Question: How can I set two text blocks in the listView, of which the first is on the left, the other on the right? I am tried to create a new layout with two textViews. But I don't know how I can connect textViews with listView and how I can set texts on textViews. May anybody help me?
I would like to have a list like this

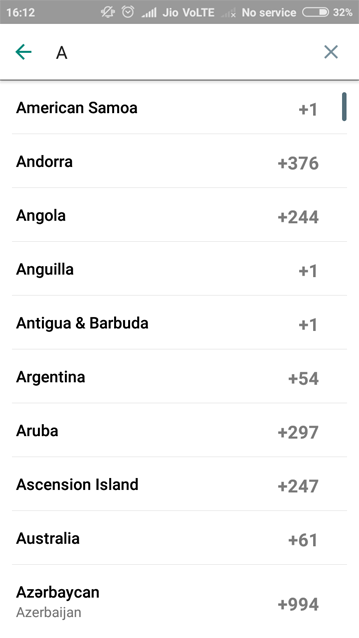
Answer: Assuming you have the list and your layout with those 2 textview is ready just use this adapter and set this adapter to recycler view of the activity. let me know if you face any issues
'''
public class CountryCodeAdapter extends RecyclerView.Adapter<CountryCodeAdapter.ViewHolder> {
private CountryCodeActivity activity;
ArrayList<CountryCodeModel> list = new ArrayList<>();
int selected_pos = 0;
public CountryCodeAdapter(CountryCodeActivity activity, ArrayList<CountryCodeModel> list) {
this.activity = activity;
this.list = list;
}
@NonNull
@Override
public ViewHolder onCreateViewHolder(@NonNull ViewGroup parent, int viewType) {
View rootView = LayoutInflater.from(parent.getContext()).inflate(R.layout.row_country_listing, parent, false);
return new ViewHolder(rootView);
}
@Override
public void onBindViewHolder(@NonNull final ViewHolder holder, final int position) {
holder.tv_row_CountryCodeActivity_countrycode.setText(list.get(holder.getAdapterPosition()).getDial());
holder.tv_row_CountryCodeActivity_countryname.setText(list.get(holder.getAdapterPosition()).getName());
holder.itemView.setOnClickListener(new View.OnClickListener() {
@Override
public void onClick(View v) {
Intent intent = new Intent();
intent.putExtra("country_code", list.get(holder.getAdapterPosition()).getDial());
activity.setResult(activity.RESULT_OK, intent);
activity.finish();
}
});
}
@Override
public int getItemCount() {
return list.size();
}
public class ViewHolder extends RecyclerView.ViewHolder {
TextView tv_row_CountryCodeActivity_countryname,
tv_row_CountryCodeActivity_countrycode;
public ViewHolder(View itemView) {
super(itemView);
tv_row_CountryCodeActivity_countryname = itemView.findViewById(R.id.tv_row_CountryCodeActivity_countryname);
tv_row_CountryCodeActivity_countrycode = itemView.findViewById(R.id.tv_row_CountryCodeActivity_countrycode);
tv_row_CountryCodeActivity_countryname.setTypeface(AppClass.Lato_Regular);
tv_row_CountryCodeActivity_countrycode.setTypeface(AppClass.Lato_Regular);
}
}
}
'''